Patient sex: F
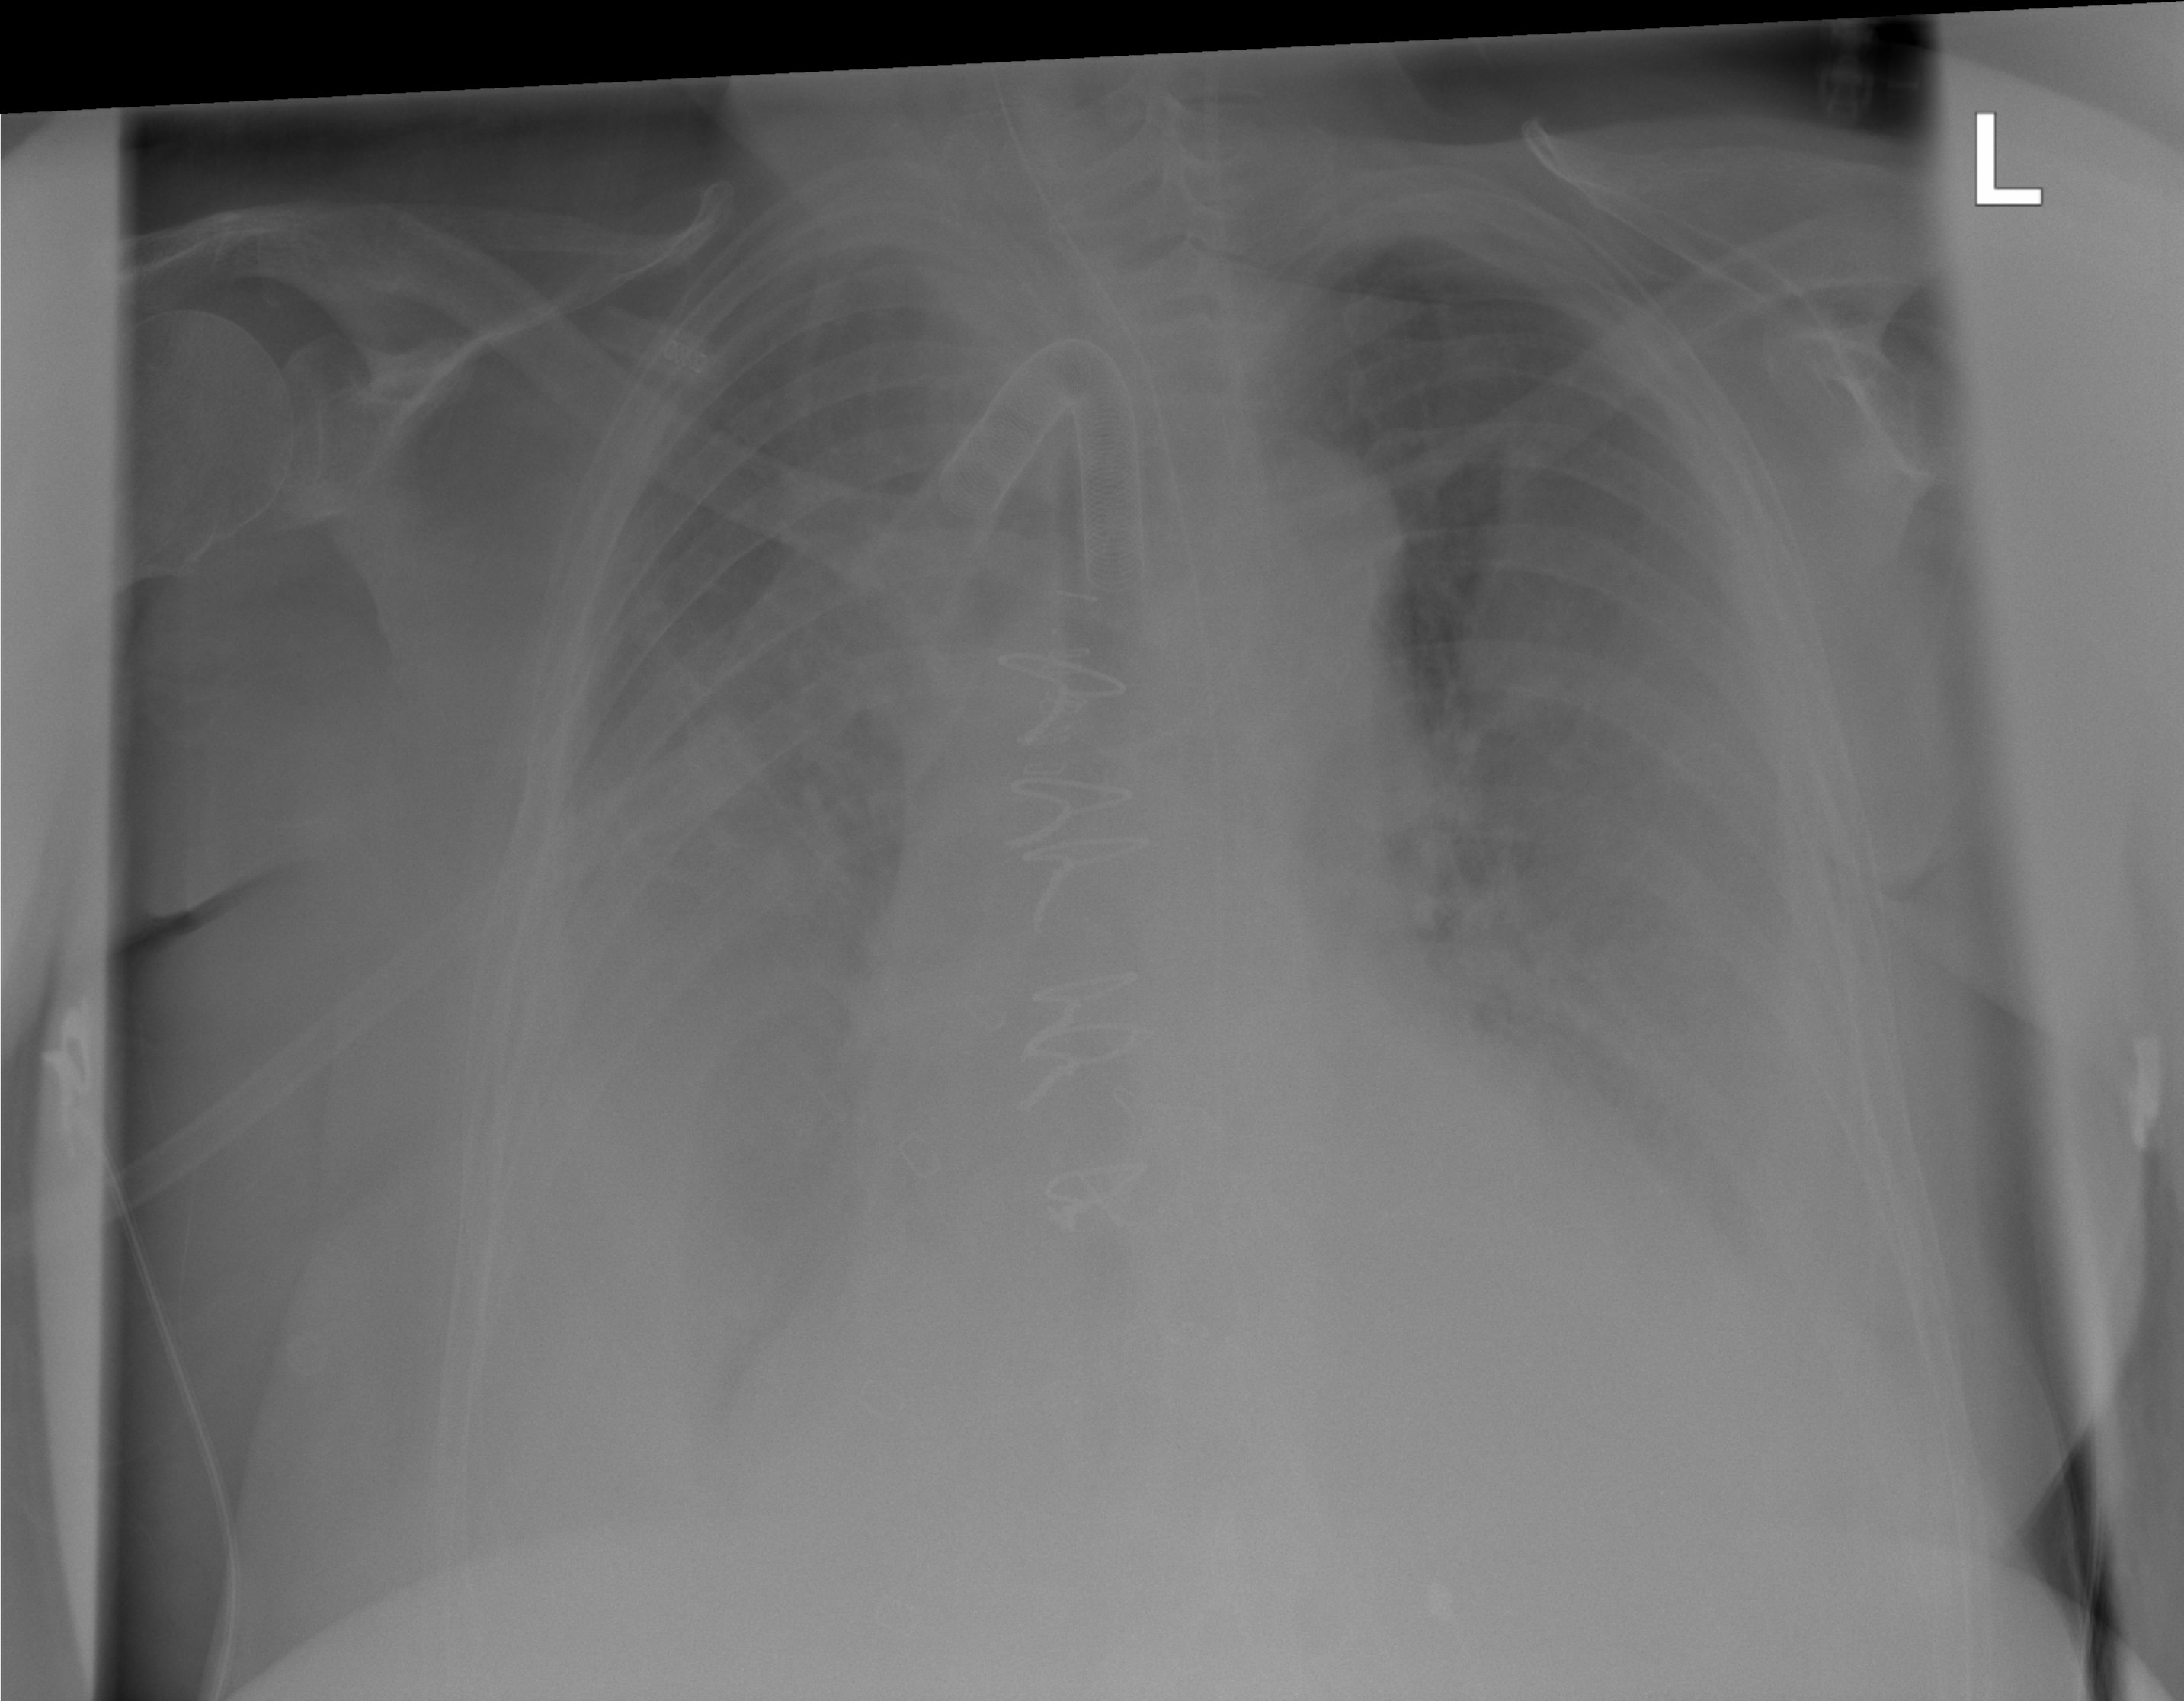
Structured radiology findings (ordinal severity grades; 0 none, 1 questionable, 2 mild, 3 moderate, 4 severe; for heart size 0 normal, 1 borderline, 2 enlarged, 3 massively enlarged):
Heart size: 2
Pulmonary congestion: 2
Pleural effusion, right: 3
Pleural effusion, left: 3
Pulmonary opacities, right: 2
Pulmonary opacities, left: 2
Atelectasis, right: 3
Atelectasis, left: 3